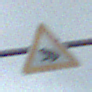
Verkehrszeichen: AmphibienwanderungRechts
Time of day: Midday
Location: Outdoor (Suburban)
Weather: Overcast
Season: NotSpecified
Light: Natural